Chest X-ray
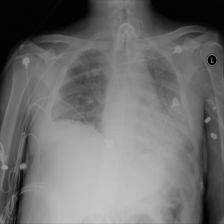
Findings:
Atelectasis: negative
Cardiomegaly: negative
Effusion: negative
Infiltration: positive
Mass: negative
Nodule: negative
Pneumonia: negative
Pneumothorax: negative
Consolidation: negative
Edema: negative
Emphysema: negative
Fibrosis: negative
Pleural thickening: negative
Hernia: negative